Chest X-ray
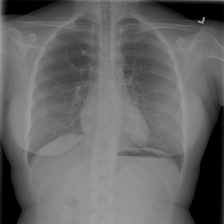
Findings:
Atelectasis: negative
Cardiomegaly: negative
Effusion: negative
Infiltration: negative
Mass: negative
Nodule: negative
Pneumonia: negative
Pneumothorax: negative
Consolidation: negative
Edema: negative
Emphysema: negative
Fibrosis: negative
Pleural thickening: negative
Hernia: negative